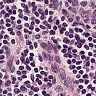
Metastatic tissue present: no